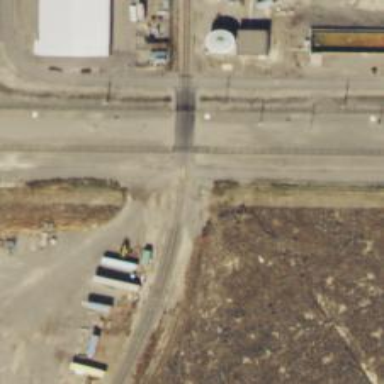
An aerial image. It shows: Railway level crossing.